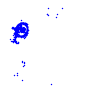
Particle: electron